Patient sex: F
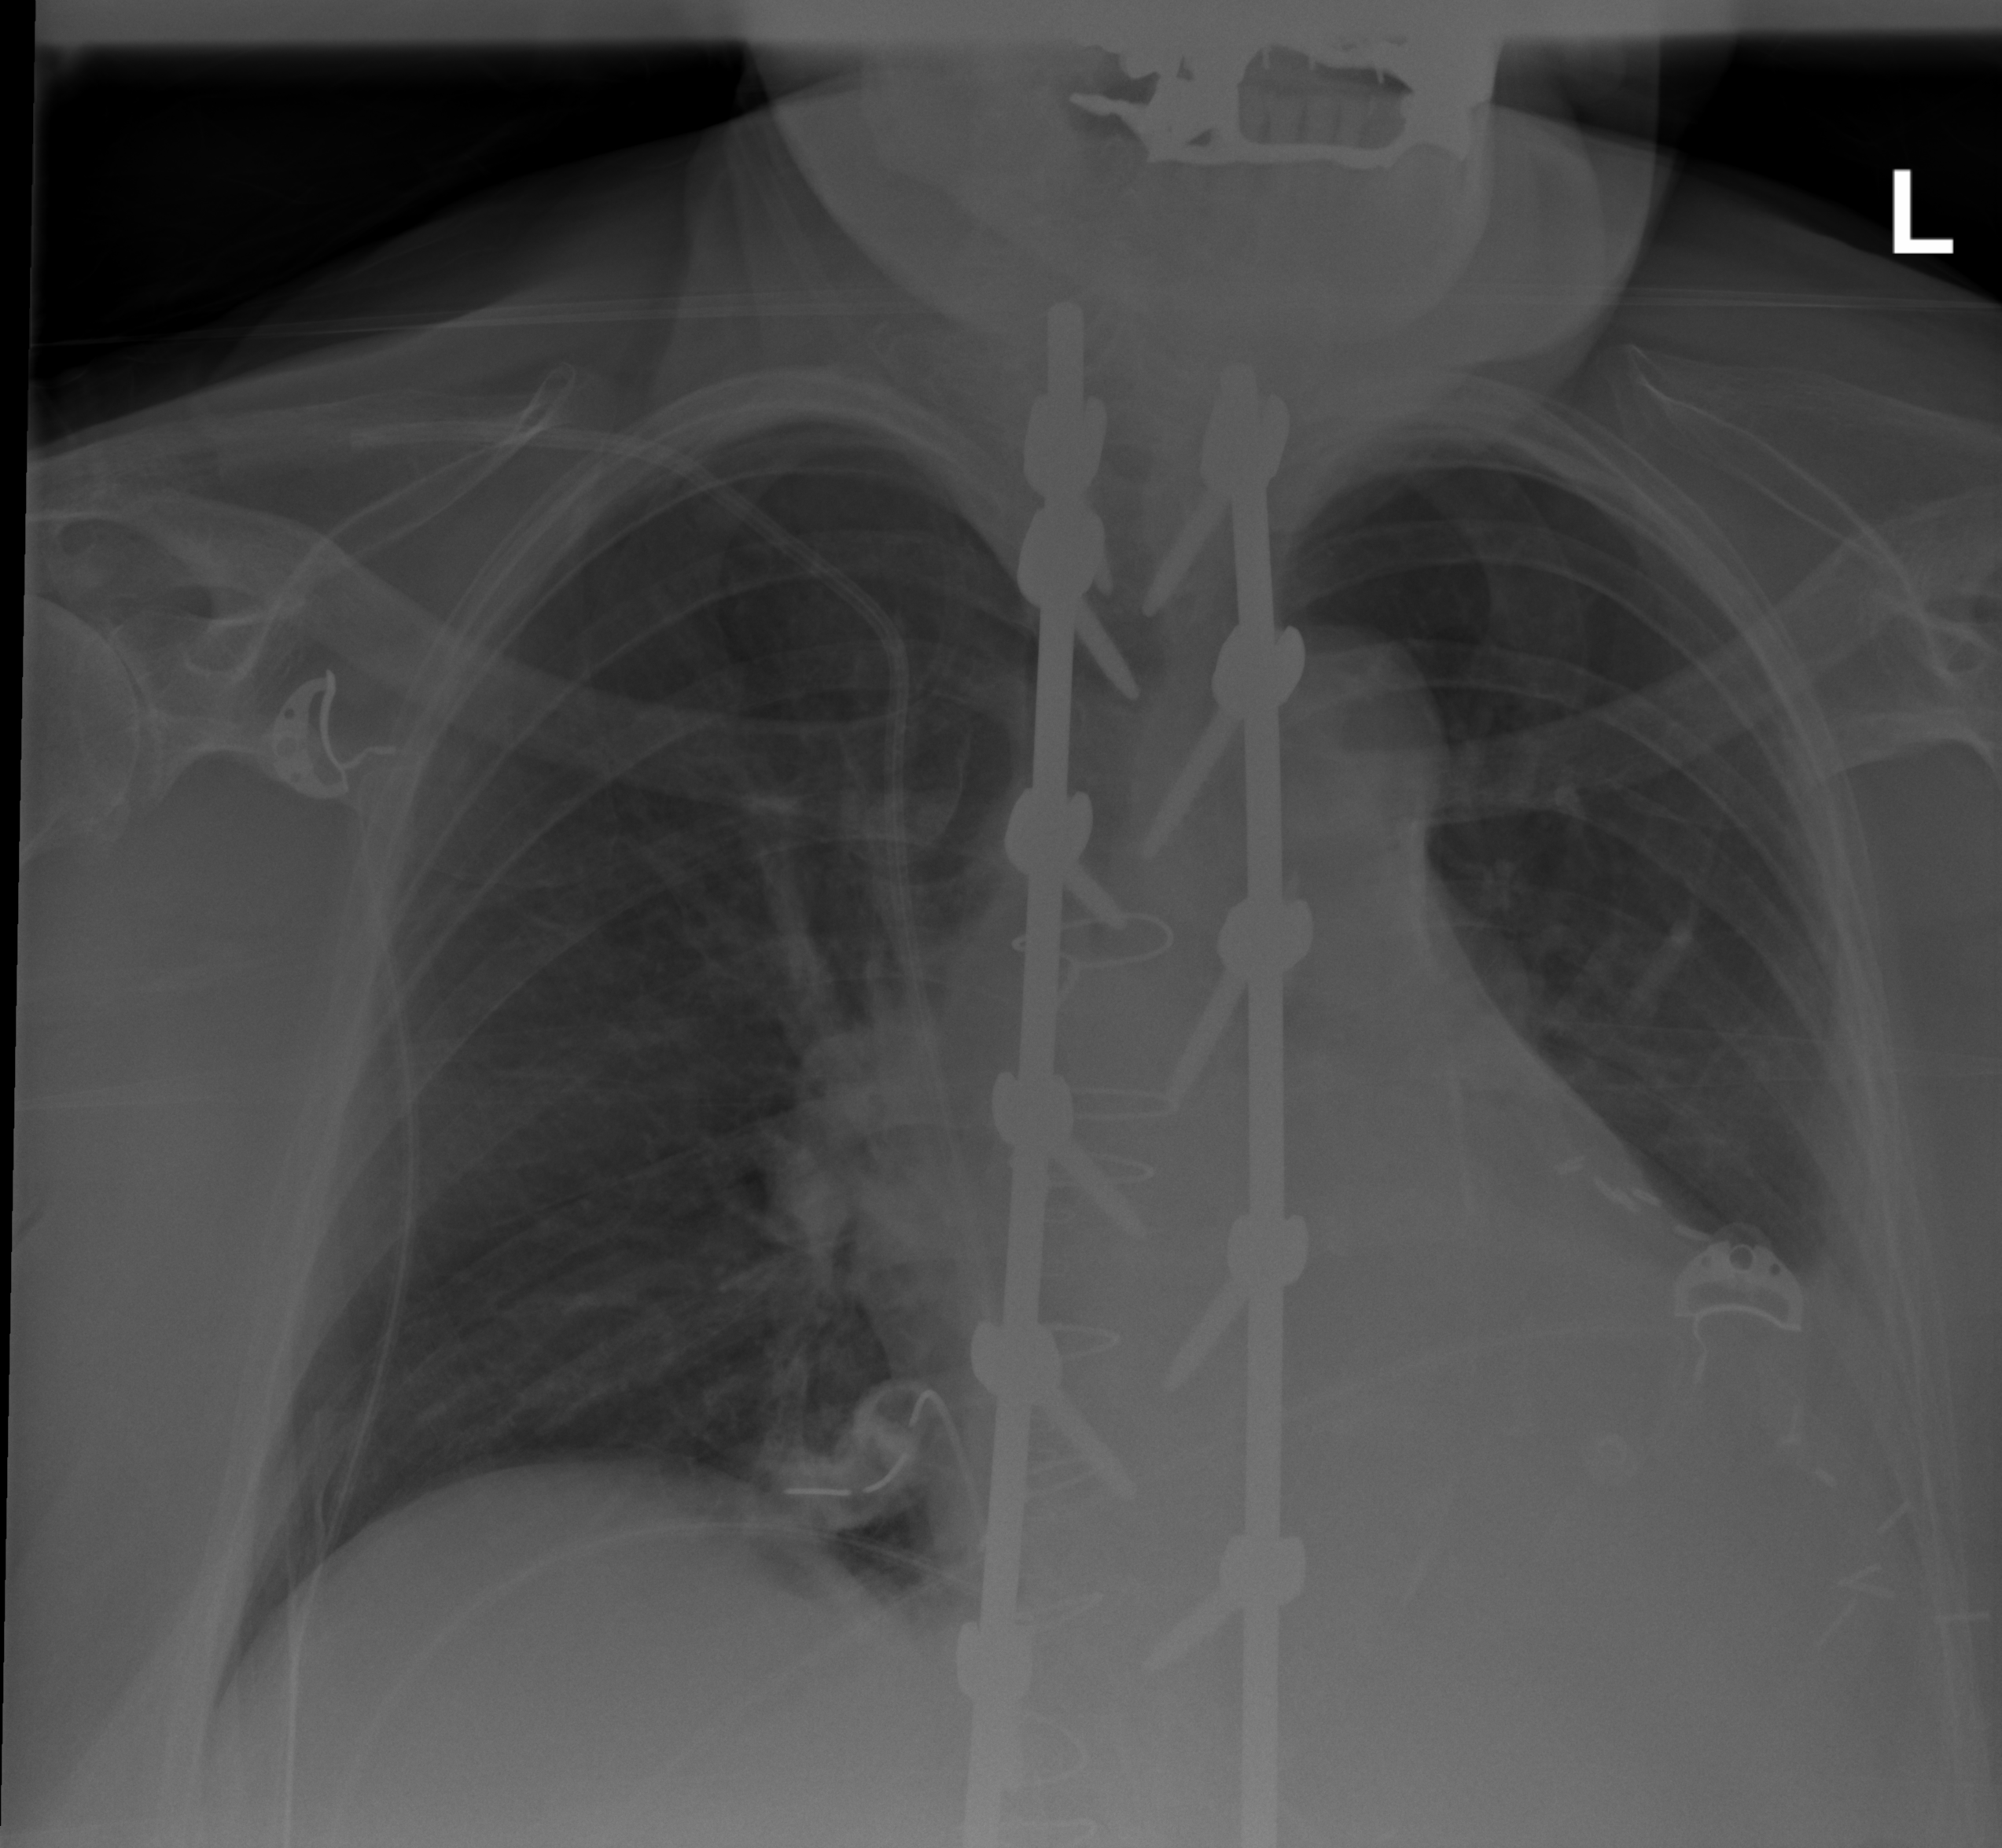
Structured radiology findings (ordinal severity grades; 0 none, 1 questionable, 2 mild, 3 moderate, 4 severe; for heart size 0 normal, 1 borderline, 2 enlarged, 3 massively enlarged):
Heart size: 2
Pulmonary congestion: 2
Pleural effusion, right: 0
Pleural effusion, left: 2
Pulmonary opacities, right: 0
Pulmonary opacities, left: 0
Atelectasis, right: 2
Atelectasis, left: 2